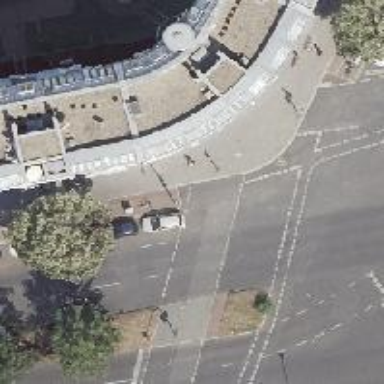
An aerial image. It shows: Secondary road with asphalt surface. It features cycle track on the right side and is dual carriageway.